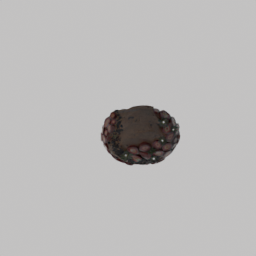
Label: decoration